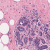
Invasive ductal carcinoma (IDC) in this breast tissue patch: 0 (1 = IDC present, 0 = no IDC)